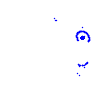
Particle: kaon